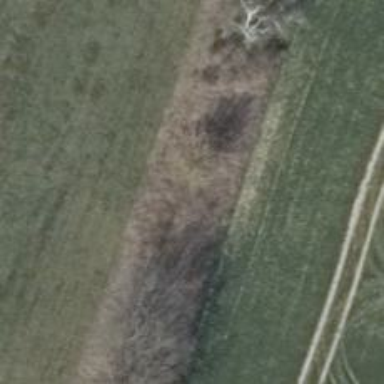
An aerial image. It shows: Abandoned railway with historical significance.